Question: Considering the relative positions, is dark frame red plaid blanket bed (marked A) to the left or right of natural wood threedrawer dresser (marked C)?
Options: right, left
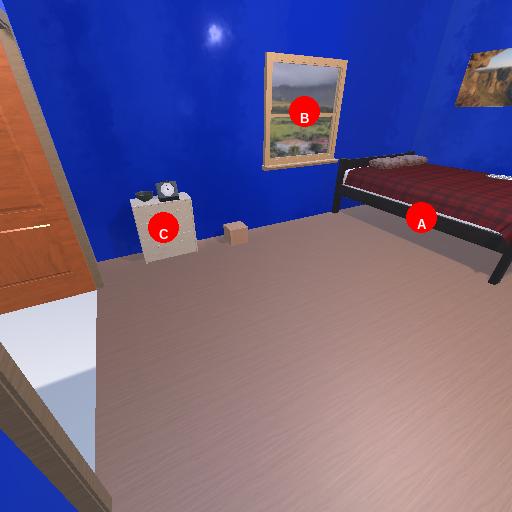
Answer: right